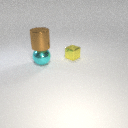
large cyan metal sphere in front of small yellow metal cube